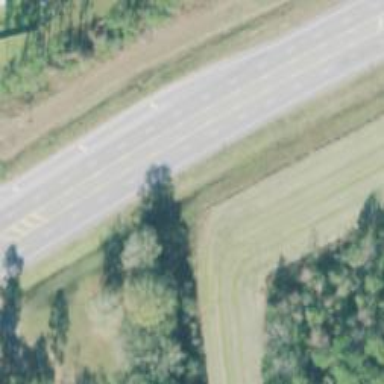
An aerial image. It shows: Asphalt road designated as trunk highway.